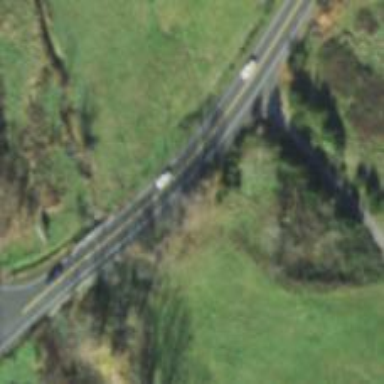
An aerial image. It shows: Secondary road.